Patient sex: M
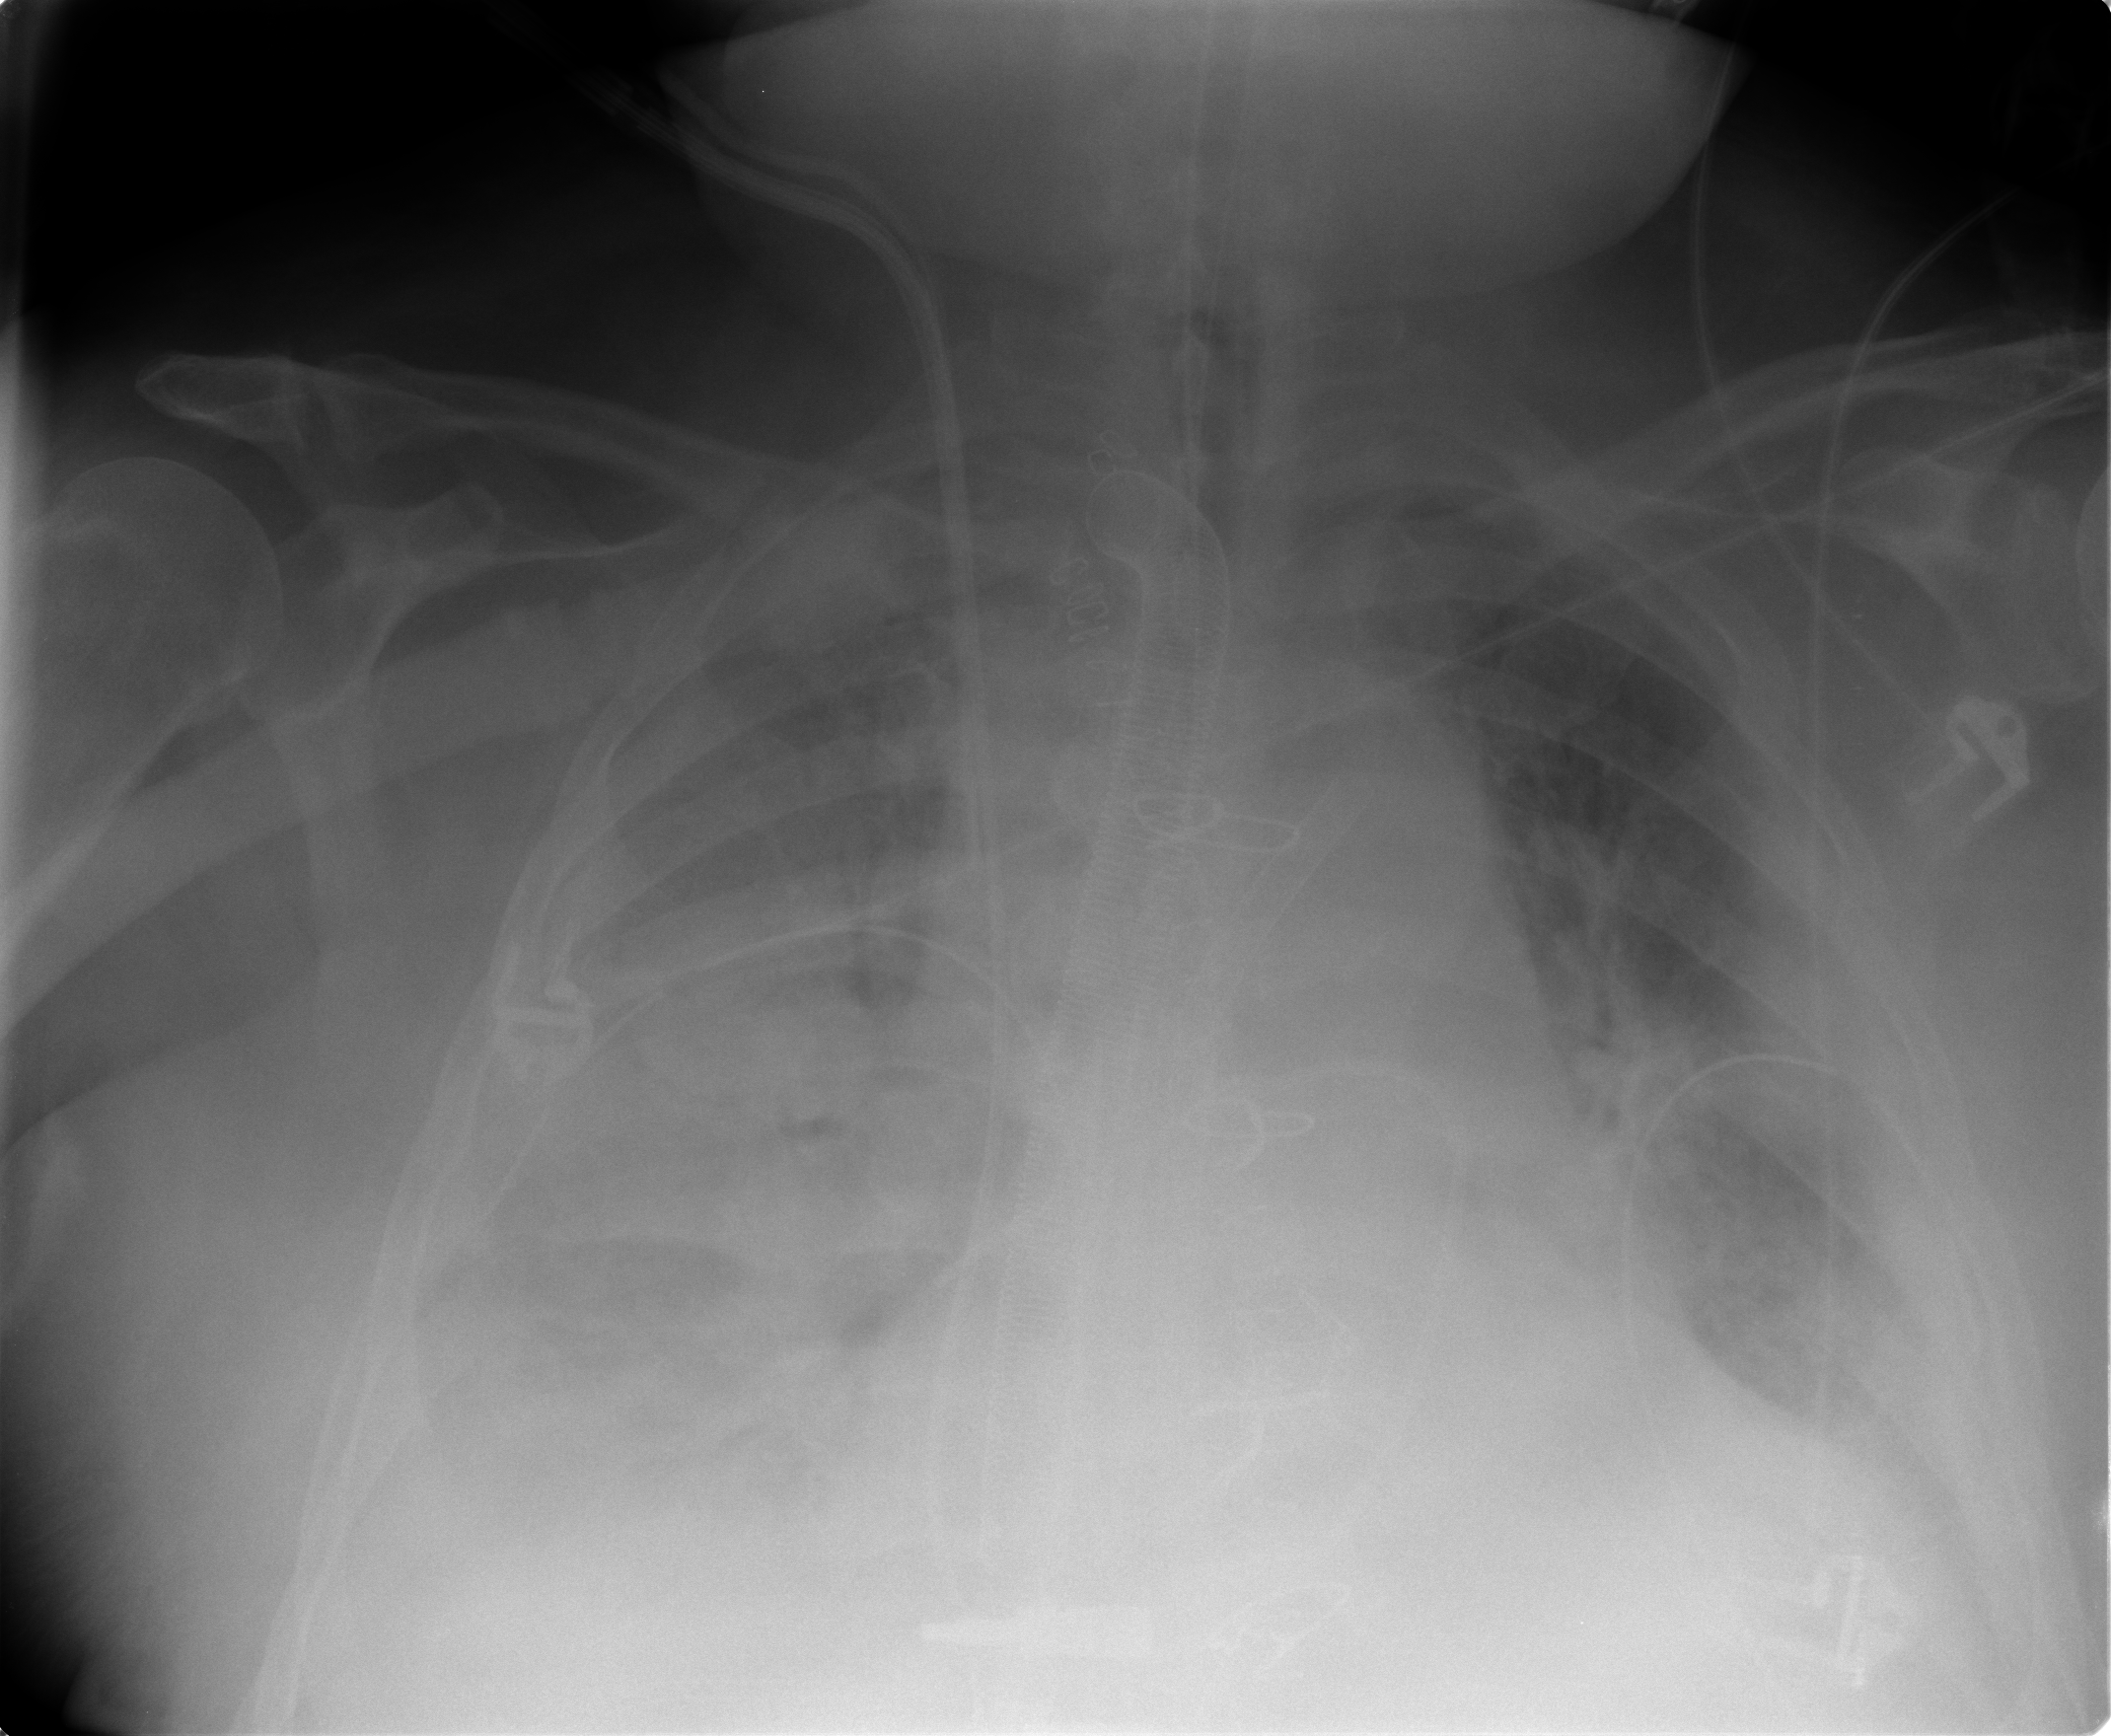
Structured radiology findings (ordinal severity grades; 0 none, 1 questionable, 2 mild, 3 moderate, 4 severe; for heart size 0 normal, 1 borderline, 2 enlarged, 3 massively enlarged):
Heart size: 2
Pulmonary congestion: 3
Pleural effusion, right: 3
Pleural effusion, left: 2
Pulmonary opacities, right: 4
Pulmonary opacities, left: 3
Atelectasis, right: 4
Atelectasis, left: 3